Interaction volume radius: 10 \u00c5
Interaction volume height: 10 \u00c5
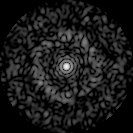
Disorder parameter: 0.8533